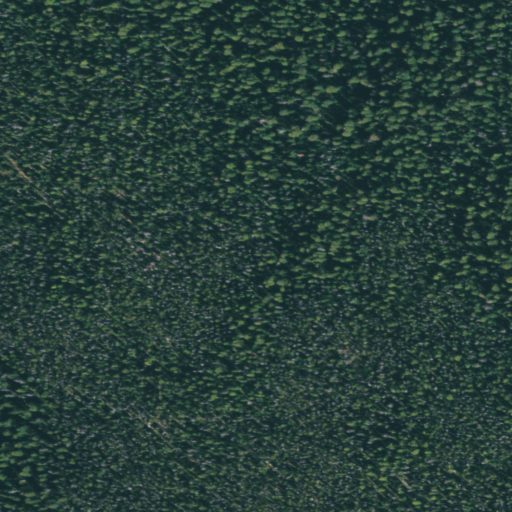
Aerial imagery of mountain in Colorado named Mount Adams containing only evergreen forest